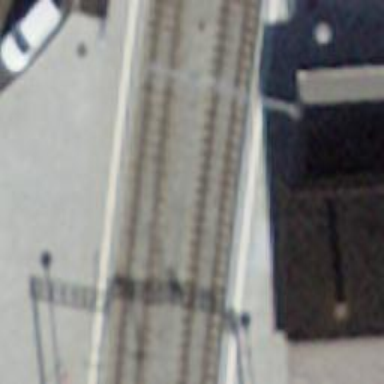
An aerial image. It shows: Close-up of railway platform edge.